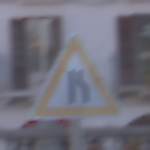
Verkehrszeichen: EinseitigVerengteFahrbahnRechts
Umgebung: Outdoor, Urban
Tageszeit: SunriseSunset
Wetter: PartlyCloudy
Licht: Natural
Jahreszeit: NotSpecified
Kontrast: LowContrast